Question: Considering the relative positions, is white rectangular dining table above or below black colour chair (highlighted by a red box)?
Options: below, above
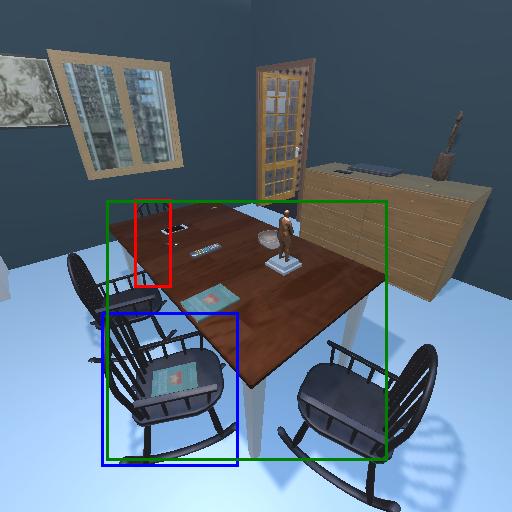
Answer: below